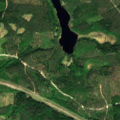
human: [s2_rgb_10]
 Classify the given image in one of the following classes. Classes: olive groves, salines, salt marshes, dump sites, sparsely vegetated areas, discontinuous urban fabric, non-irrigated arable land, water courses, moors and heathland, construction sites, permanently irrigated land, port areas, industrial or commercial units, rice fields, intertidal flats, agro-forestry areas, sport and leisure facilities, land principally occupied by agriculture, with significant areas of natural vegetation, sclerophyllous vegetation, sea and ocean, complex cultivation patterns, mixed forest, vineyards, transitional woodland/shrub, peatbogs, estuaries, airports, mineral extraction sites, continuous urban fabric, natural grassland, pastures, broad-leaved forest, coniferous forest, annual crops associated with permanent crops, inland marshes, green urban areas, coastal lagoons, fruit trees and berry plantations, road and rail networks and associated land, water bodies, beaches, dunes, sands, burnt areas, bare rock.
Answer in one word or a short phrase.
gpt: coniferous forest, mixed forest